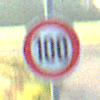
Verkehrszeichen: Geschwindigkeit100
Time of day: MorningAfternoon
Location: Outdoor (Nature)
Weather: Clear
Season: NotSpecified
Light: Natural